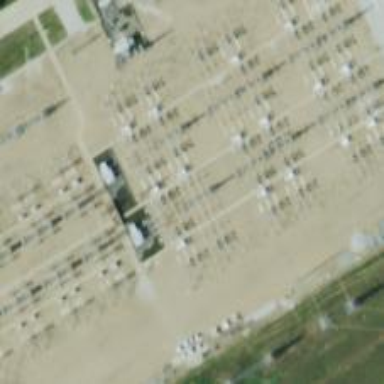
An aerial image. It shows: Power substation surrounded by fence.